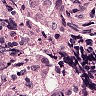
Metastatic tissue present: no